Question: I have a basic anchor as below and I would like have the background 10x10px, however importantly i'd like to have 1em of padding around the image and not margin so that, on mobile devices it is clickable.
The problem is, as i'm using a background the margin makes the image become tiled across the full area and doesn't increase the clickable area.
Is there a way to use padding and maintain a 10x10px background on the anchor?
'''
<a id="page_close" href="/course/"></a>
#page_close {
background-image: url("/images/close.png");
height: 10px;
margin: 1em;
position: absolute;
right: 0;
text-indent: -9999px;
top: 0;
width: 10px;
}
'''
This is 'close.png' sprite image:

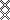
Answer: Here you go.
'''
#page_close {
background-image: url("http://i.stack.imgur.com/sw4qj.png");
background-position: 0% 0%;
padding: 3em;
position: absolute;
top: 0; right: 0;
text-indent: -9999px;
width: 10px; height: 10px;
background-clip: content-box;
background-origin: content-box;
}
'''
The trick is to use both 'background-origin' and 'background-clip' to position the background in the middle of the clickable area.
Demo: <URL>